Aerial crown-view tile of a tropical tree (Barro Colorado Island, Panama), acquired 20250616:
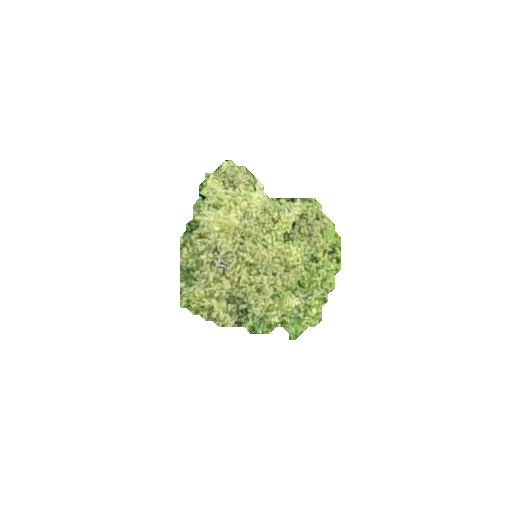
Species: Aiouea montana
GBIF accepted scientific name: Aiouea montana
Crown area: 29.66 m²